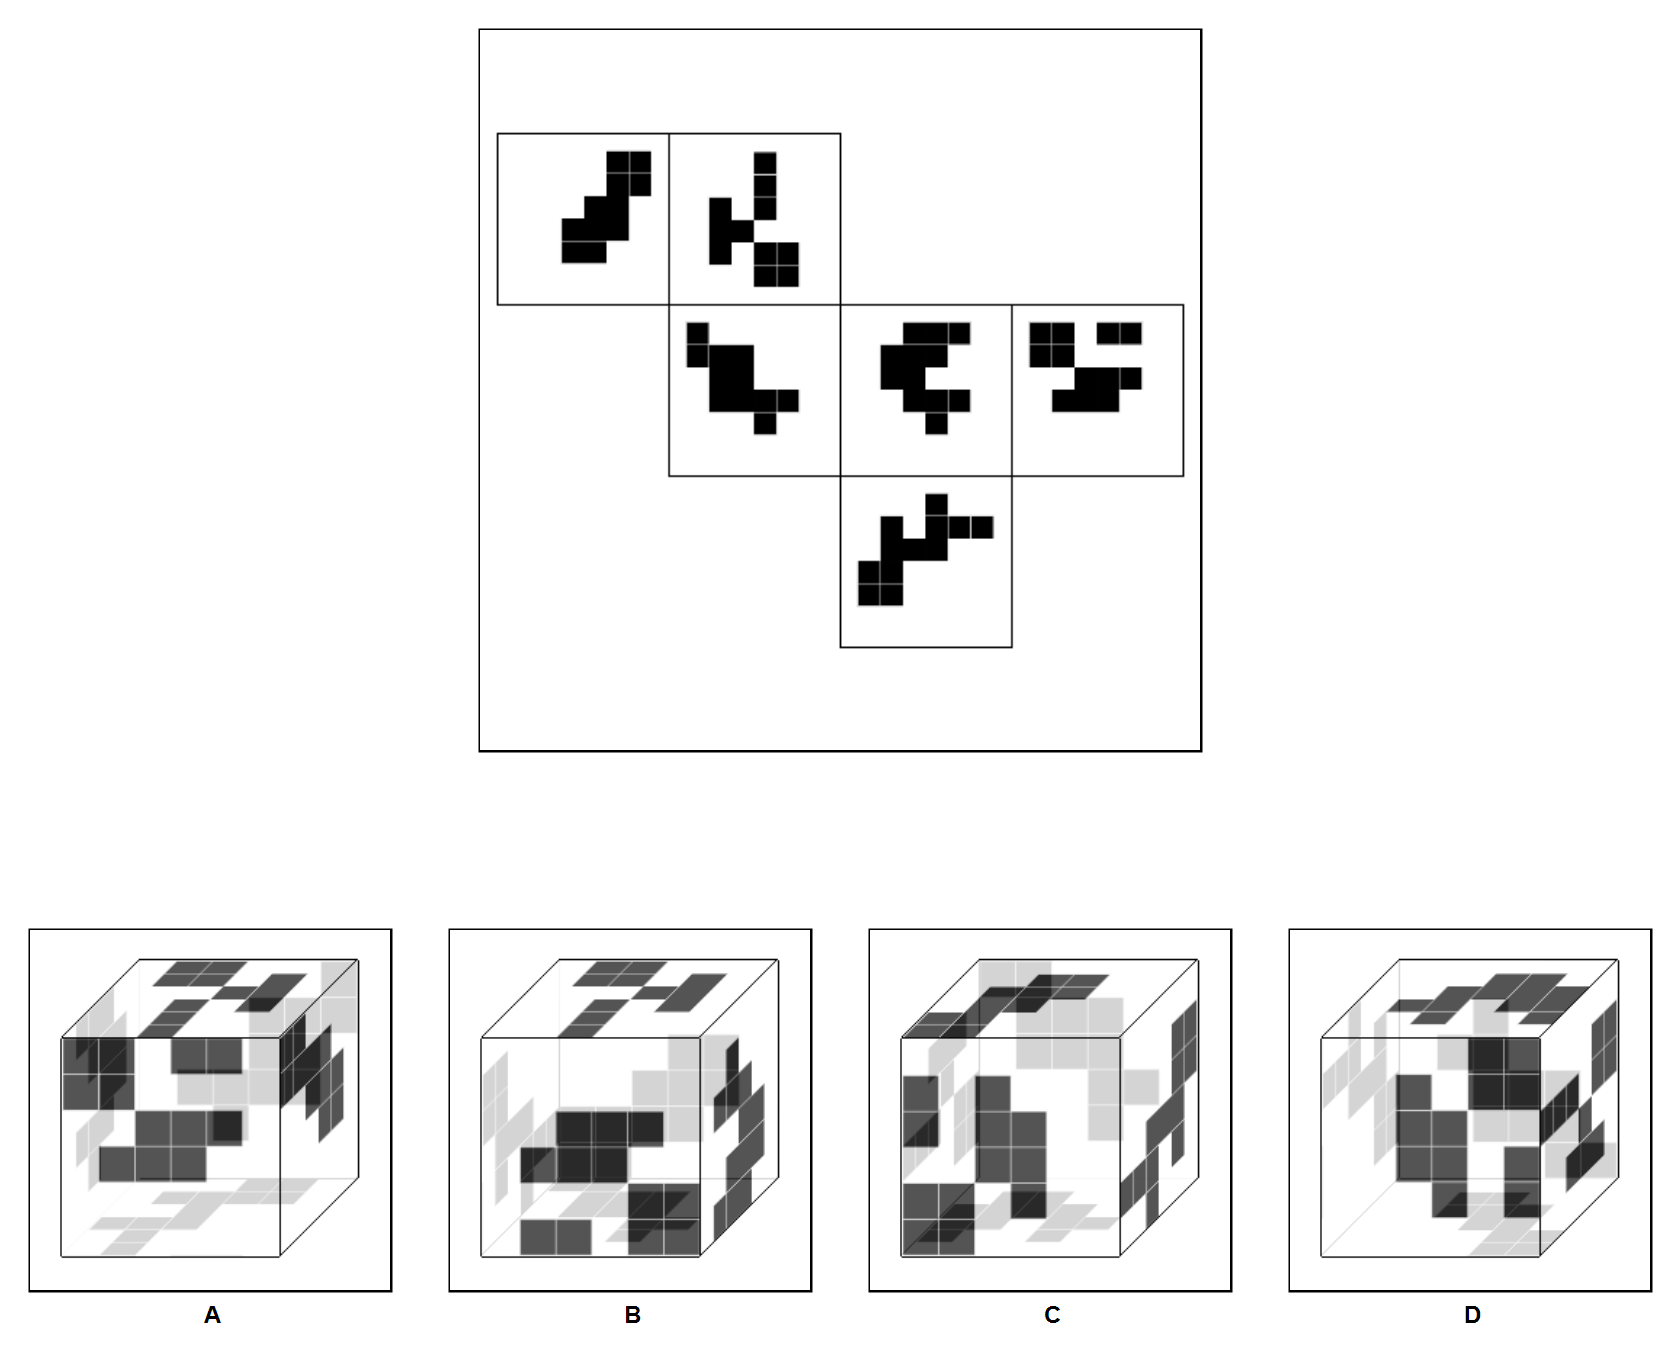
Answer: B